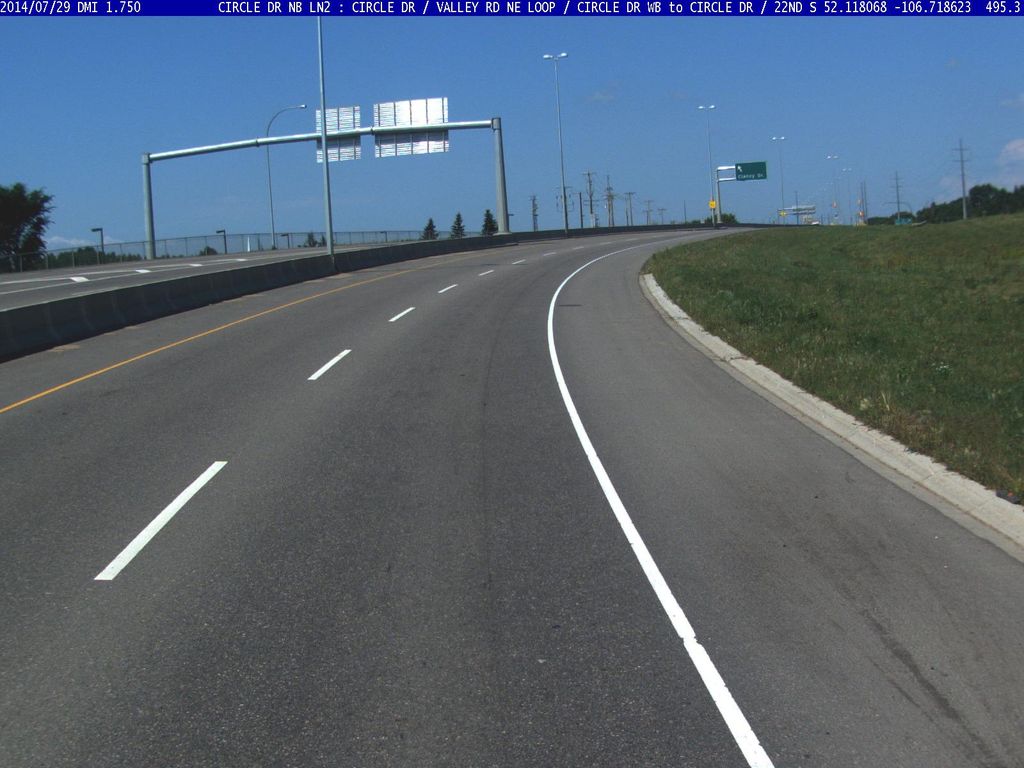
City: saskatoon